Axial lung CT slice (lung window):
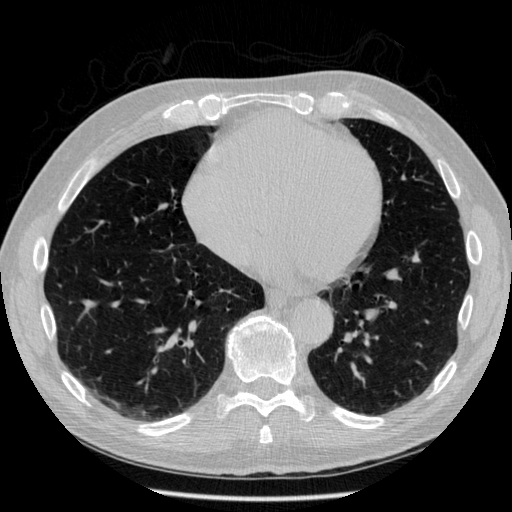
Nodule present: no